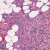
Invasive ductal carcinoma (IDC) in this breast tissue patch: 1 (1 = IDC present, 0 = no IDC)